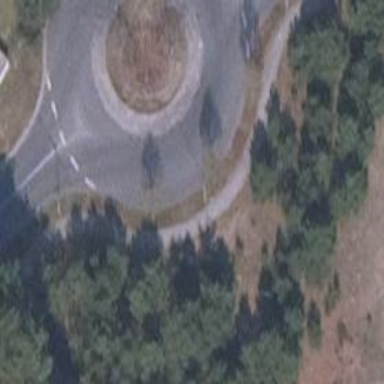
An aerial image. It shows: Unclassified road featuring roundabout.